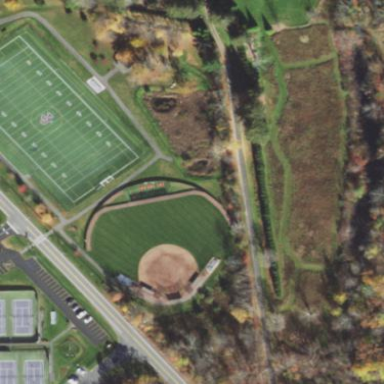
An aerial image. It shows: Grass pitch designed for baseball or softball games.